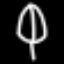
Label: leaf